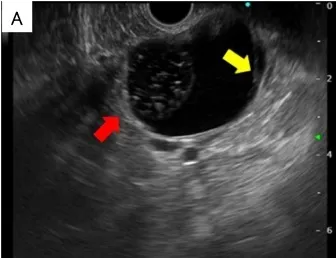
Endoscopic ultrasonography (EUS) revealing a cystic lesion in the region of the pancreatic tail and suggestive of internal septa (red arrow) and intramural nodular structure showing mixed low- and high-echoic areas (yellow arrow) (A).
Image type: radiology (ultrasound)